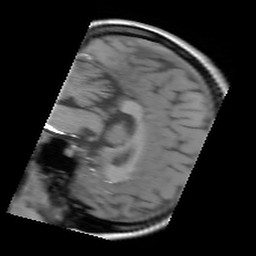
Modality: FLASH
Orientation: sagittal
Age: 27
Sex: female
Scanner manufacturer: siemens
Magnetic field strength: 3 T
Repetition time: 0.245 s
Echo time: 0.0026 s